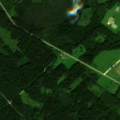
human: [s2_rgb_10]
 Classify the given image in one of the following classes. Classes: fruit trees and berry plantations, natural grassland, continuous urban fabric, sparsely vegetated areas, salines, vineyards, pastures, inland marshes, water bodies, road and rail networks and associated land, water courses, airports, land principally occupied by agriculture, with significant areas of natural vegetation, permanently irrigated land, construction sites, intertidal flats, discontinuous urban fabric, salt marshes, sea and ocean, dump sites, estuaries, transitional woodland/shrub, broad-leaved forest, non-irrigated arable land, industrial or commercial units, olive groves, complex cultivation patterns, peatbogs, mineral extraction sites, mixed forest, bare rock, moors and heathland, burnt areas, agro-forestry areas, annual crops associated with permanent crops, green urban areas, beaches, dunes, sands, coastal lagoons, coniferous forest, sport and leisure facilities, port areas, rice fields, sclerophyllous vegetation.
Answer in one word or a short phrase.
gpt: land principally occupied by agriculture, with significant areas of natural vegetation, broad-leaved forest, coniferous forest, mixed forest